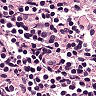
Metastatic tissue present: no